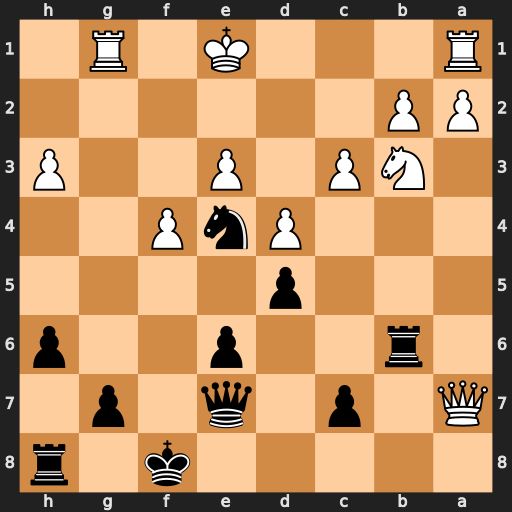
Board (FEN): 5k1r/Q1p1q1p1/1r2p2p/3p4/3PnP2/1NP1P2P/PP6/R3K1R1
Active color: b
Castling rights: Q
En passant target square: -
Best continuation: Qh4+ Kd1 Qf2